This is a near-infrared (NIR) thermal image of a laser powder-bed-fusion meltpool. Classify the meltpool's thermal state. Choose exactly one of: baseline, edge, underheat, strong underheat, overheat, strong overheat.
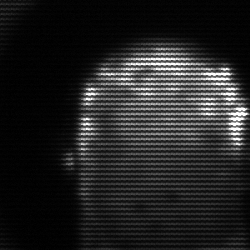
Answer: baseline